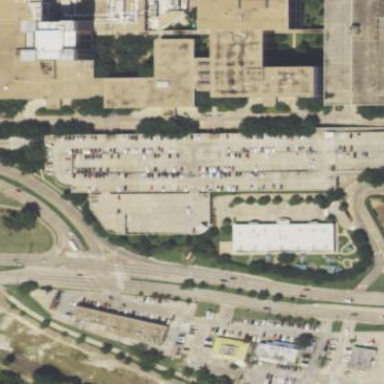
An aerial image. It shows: Multi-storey garage building used for parking.